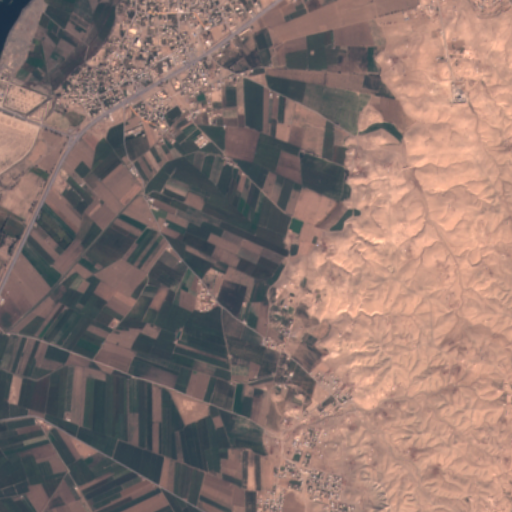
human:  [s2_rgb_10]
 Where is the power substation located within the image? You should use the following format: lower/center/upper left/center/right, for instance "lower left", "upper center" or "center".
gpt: The power substation is located in the upper left of the image.
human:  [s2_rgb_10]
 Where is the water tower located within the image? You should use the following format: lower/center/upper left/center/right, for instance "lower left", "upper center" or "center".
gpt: The water tower is located in the upper left of the image.
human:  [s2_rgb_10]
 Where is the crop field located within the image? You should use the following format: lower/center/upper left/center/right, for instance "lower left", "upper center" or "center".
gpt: There is no crop field in the image.